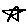
Label: star